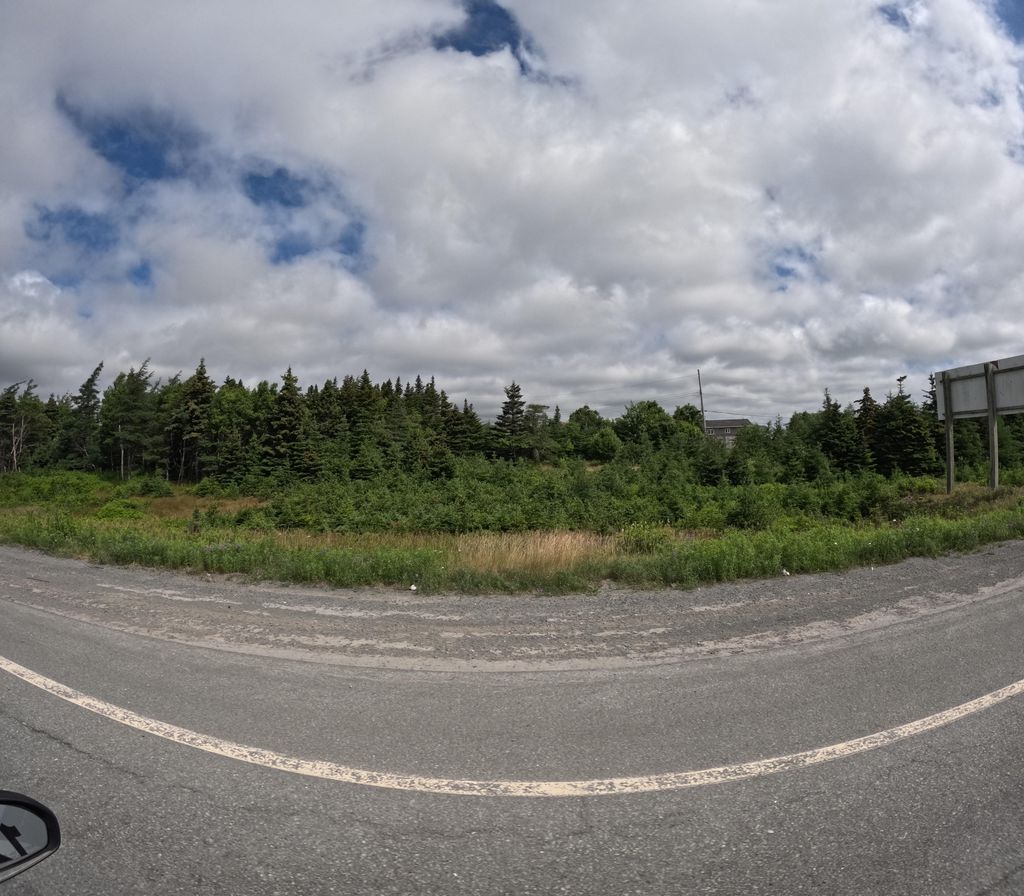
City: st_johns